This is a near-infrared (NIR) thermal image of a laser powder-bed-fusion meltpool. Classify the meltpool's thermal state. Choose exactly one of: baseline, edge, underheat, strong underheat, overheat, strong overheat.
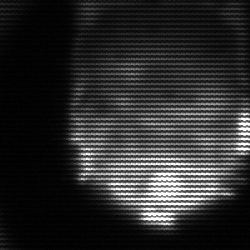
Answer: edge